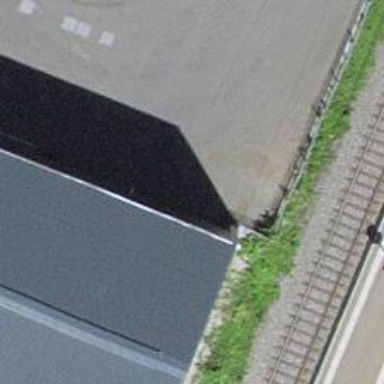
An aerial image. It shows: Tunnel under the road used for service purposes.